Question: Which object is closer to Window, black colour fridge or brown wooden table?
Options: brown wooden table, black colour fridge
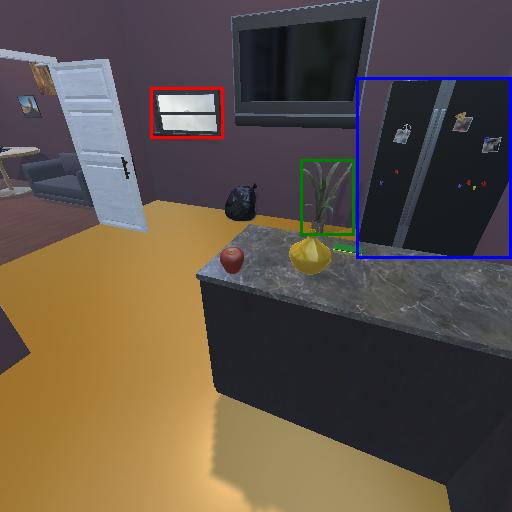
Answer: brown wooden table